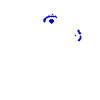
Particle: kaon